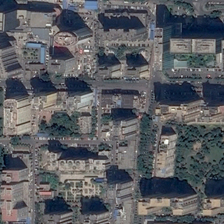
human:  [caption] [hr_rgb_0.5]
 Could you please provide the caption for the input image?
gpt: many buildings and some green trees are in a commercial area .

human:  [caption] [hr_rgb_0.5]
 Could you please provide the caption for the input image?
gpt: many buildings and some green trees are in a commercial area .

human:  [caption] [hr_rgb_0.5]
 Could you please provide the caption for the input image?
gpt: many buildings and some green trees are in a commercial area .

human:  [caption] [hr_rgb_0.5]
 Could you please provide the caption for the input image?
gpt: many buildings and some green trees are in a commercial area .

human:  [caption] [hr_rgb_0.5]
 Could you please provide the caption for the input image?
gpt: many buildings and some green trees are in a commercial area .